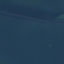
Land use / land cover class: SeaLake